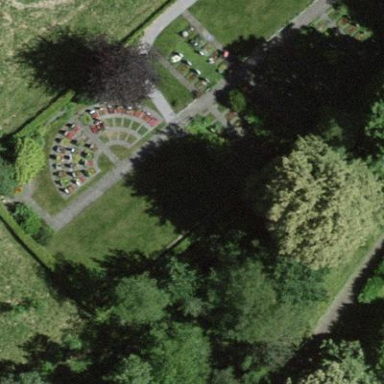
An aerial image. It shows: Cemetery.